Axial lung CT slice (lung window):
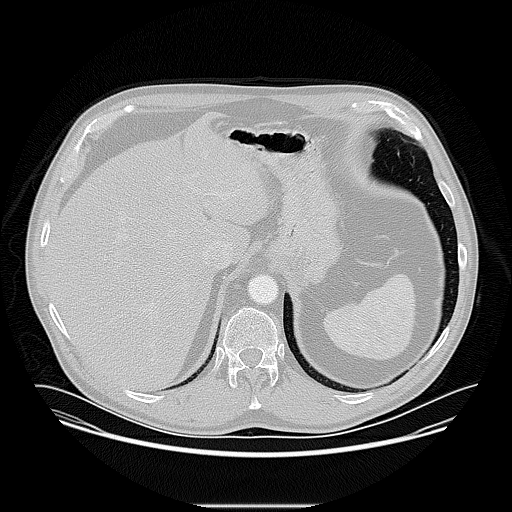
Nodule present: no